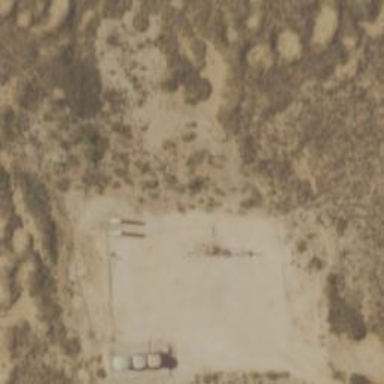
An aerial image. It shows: Petroleum well.